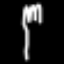
Label: fork